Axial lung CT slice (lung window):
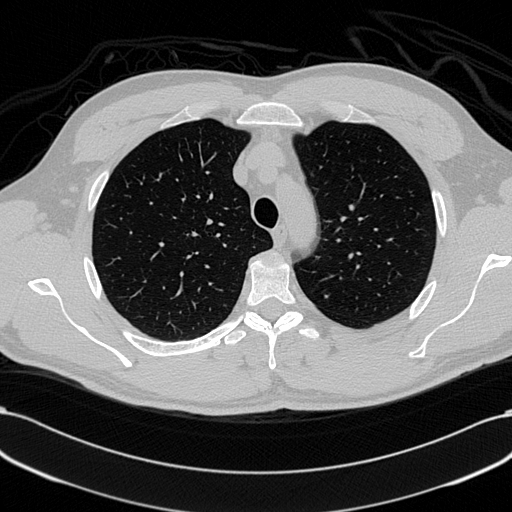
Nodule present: no